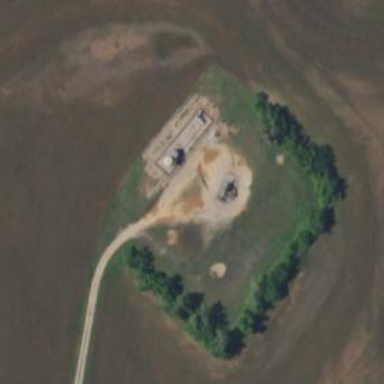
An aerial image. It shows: Storage tank with man-made structure.